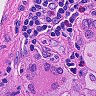
Metastatic tissue present: no